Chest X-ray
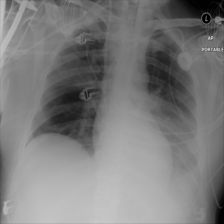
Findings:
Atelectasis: negative
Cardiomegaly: negative
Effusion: negative
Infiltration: negative
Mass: negative
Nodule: negative
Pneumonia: negative
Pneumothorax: negative
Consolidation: negative
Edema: negative
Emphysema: negative
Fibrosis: negative
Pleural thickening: negative
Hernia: negative